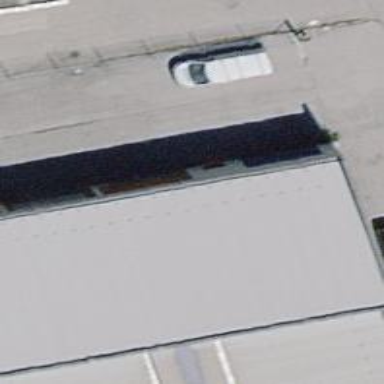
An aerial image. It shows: Car repair shop.